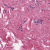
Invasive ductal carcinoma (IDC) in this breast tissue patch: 0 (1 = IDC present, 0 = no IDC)